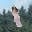
Label: 1